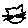
Label: cat